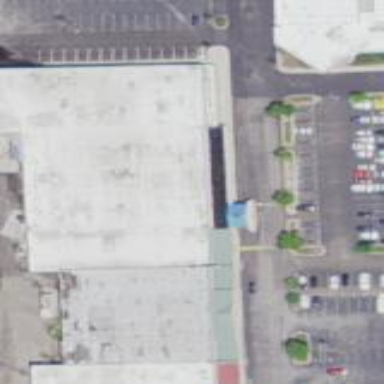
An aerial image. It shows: Retail building.